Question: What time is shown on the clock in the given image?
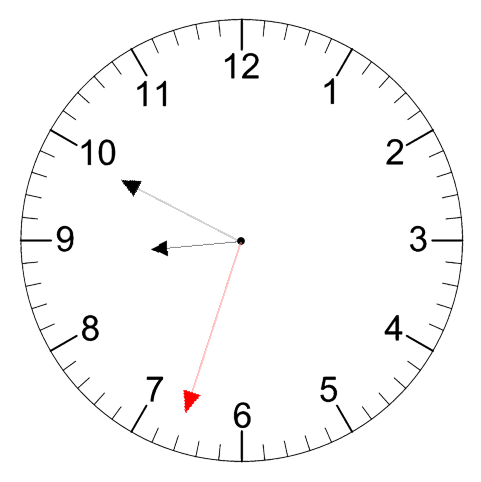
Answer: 08:49:33